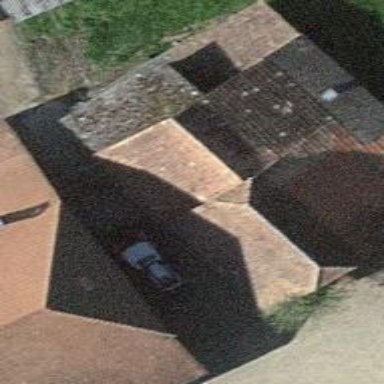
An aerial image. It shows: Rural barn.